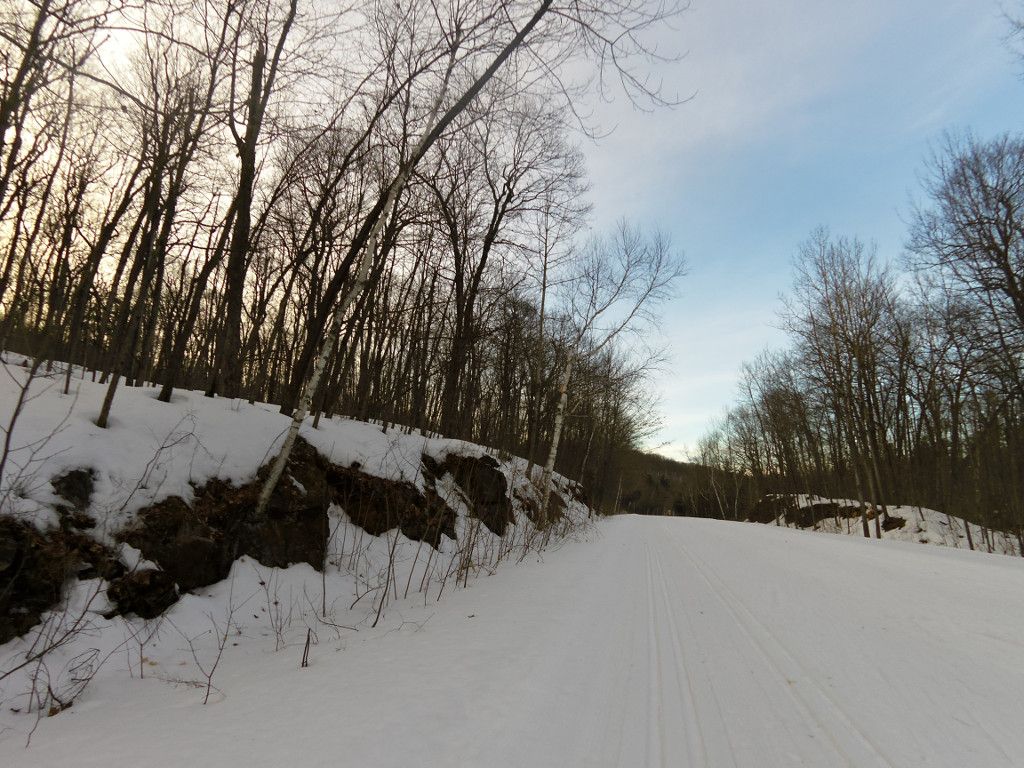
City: ottawa-gatineau